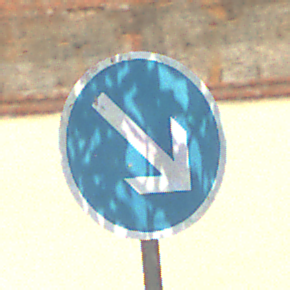
Verkehrszeichen: VorgeschriebeneVorbeifahrtRechts
Umgebung: Outdoor, Suburban
Tageszeit: Midday
Wetter: PartlyCloudy
Licht: Natural
Jahreszeit: NotSpecified
Kontrast: HighContrast